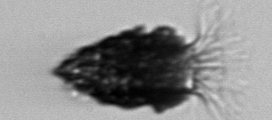
Label: Tintinnopsis